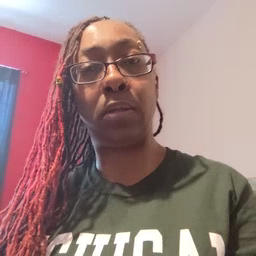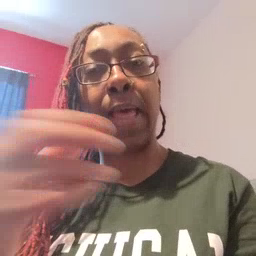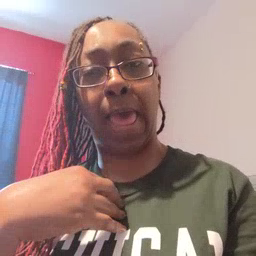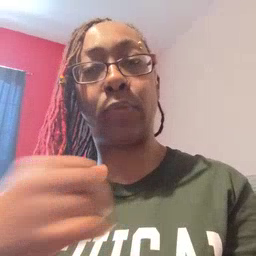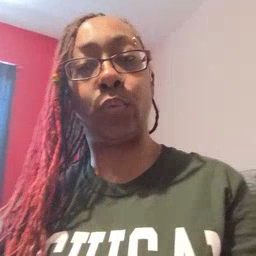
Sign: haveto